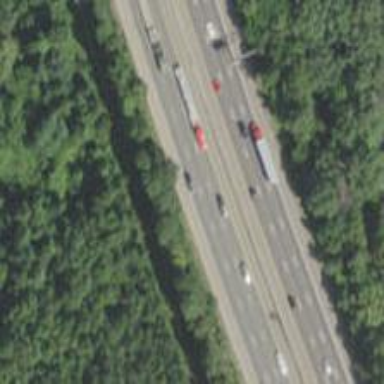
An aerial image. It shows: View of motorway.